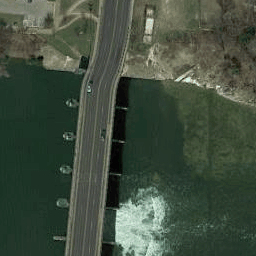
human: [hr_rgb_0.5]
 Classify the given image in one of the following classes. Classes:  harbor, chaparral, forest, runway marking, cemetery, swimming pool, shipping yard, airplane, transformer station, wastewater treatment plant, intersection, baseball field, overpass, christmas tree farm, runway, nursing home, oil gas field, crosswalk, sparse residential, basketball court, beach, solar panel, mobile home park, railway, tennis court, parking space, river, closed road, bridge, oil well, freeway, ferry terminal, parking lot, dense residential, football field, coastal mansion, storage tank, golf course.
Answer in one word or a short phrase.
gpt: bridge